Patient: sex M, age 59
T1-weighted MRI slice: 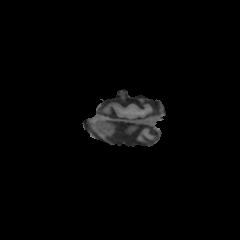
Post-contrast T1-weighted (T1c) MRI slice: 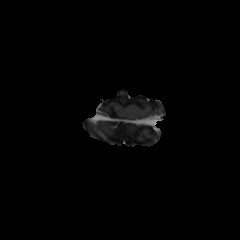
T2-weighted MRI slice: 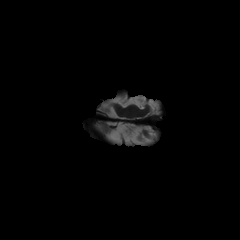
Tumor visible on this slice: yes
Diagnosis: Oligodendroglioma, IDH-mutant, 1p/19q-codeleted
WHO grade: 3